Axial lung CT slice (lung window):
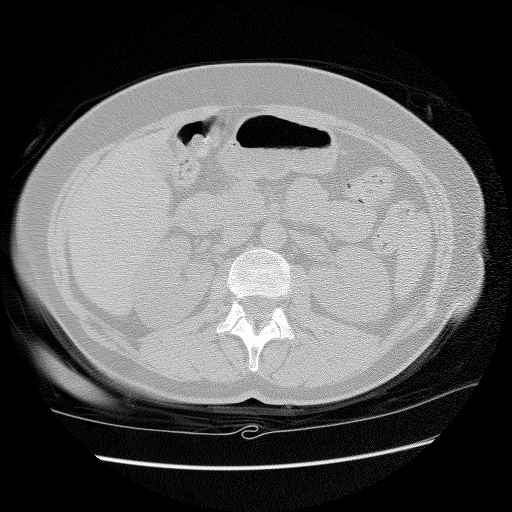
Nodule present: no